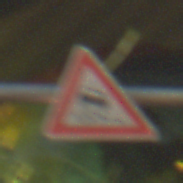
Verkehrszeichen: SchleuderOderRutschgefahr
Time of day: SunriseSunset
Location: Outdoor (Suburban)
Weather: Clear
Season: NotSpecified
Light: Natural